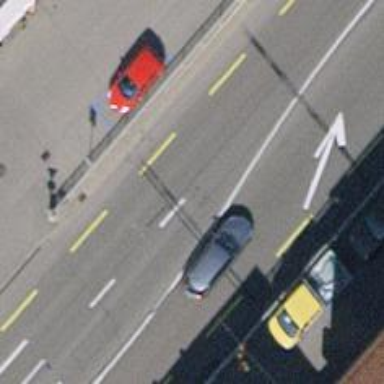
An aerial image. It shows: Primary highway with asphalt surface and designated cycle lane. There are trolley wires present along the road.